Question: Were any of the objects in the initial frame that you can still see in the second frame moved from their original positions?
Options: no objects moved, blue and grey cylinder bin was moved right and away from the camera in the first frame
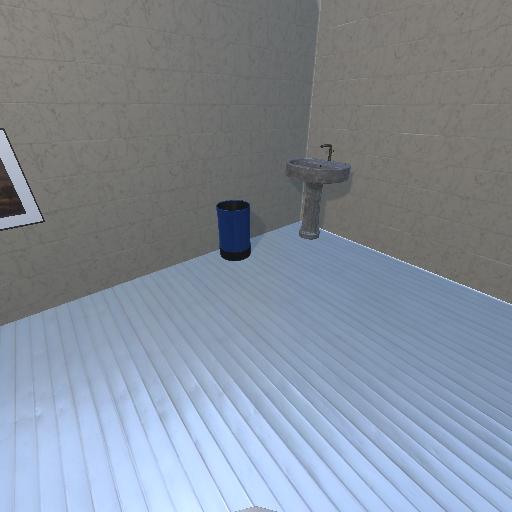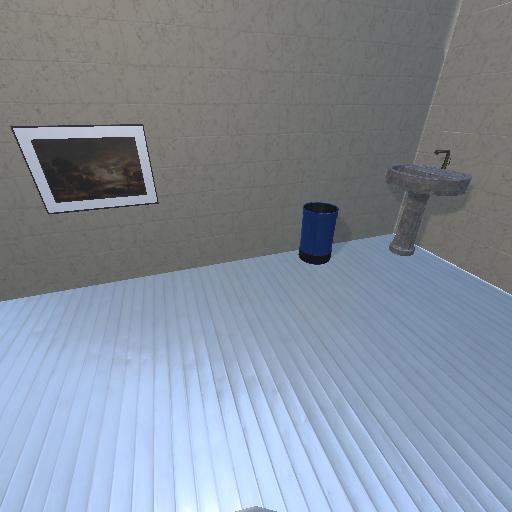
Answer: no objects moved